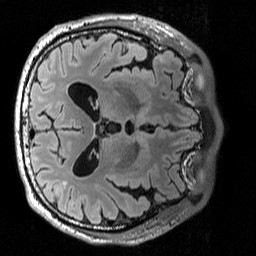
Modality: T2w
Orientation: axial
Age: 58
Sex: male
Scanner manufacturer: siemens
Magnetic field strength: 3 T
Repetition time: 5 s
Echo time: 0.386 s